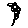
Label: flower